Interaction volume radius: 10 \u00c5
Interaction volume height: 15 \u00c5
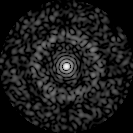
Disorder parameter: 0.8113